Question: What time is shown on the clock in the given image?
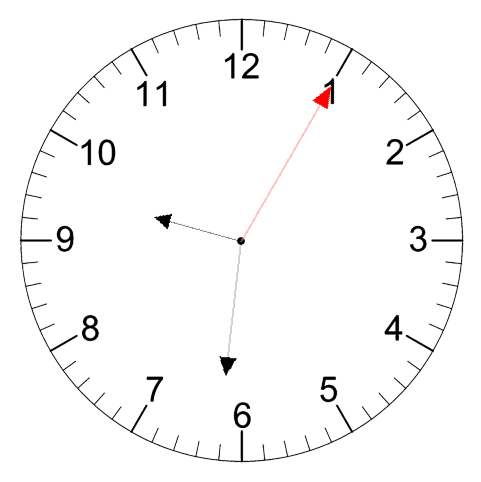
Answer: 09:31:05